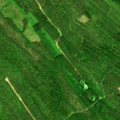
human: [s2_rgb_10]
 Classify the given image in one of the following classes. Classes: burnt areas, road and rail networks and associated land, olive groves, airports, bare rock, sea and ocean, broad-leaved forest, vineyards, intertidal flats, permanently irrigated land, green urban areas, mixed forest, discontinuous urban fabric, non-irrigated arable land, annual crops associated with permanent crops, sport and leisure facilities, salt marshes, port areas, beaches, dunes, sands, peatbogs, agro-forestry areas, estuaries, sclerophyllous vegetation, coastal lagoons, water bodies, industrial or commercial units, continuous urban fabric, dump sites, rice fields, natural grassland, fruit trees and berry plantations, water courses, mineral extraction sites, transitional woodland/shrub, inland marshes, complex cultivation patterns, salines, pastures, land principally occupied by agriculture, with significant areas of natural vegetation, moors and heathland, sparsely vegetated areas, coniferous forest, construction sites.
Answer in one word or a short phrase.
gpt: coniferous forest, mixed forest